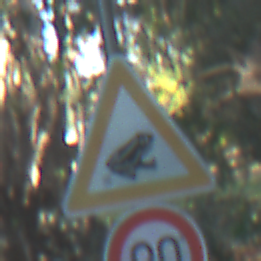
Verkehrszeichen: AmphibienwanderungLinks
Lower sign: Geschwindigkeit90
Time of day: MorningAfternoon
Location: Outdoor (Nature)
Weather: Clear
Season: NotSpecified
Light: Natural